Question: I want to create a leaderboard in my app. The leaderboard should show the 10 best users who have the most high scores. My Firebase database looks like this:
Firebase Database:

I have already created an activity with 10 TextViews one below the other. Starting with the first TextView I want to change the text to:
"1st place | 'username' | 'highscore' score"
Now my question:
What is the easiest way for me to do this?
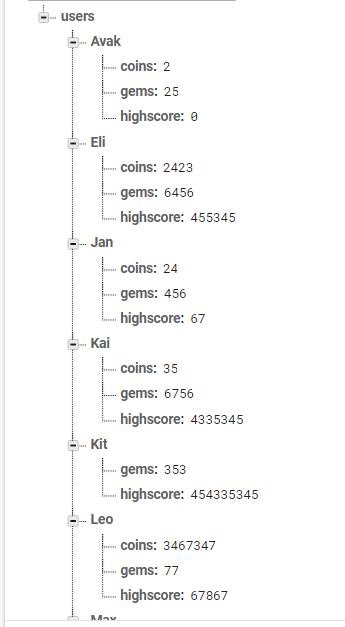
Answer: To get the top 10 users with the highest score, you can use a query like this:
'''
DatabaseReference usersRef = FirebaseDatabase.getInstance().getReference("Users");
Query top10Query = usersRef.orderByChild("highscore").limitToLast(10);
'''
Then read the matching data with something like this:
'''
top10Query.addValueEventListener(new ValueEventListener() {
@Override
public void onDataChange(DataSnapshot dataSnapshot) {
for (DataSnapshot userSnapshot: dataSnapshot.getChildren()) {
Log.i("Firebase", userSnapshot.getKey());
Log.i("Firebase", userSnapshot.child("highscore").getValue());
}
}
@Override
public void onCancelled(DatabaseError databaseError) {
throw databaseError.toException();
}
}
'''
The above will give you the top 10 scores, but in ascending order as Firebase has no option to return results in descending order. To display them in the correct order, you'll need to reverse the results in your code, or add them to the UI in the inverse order.